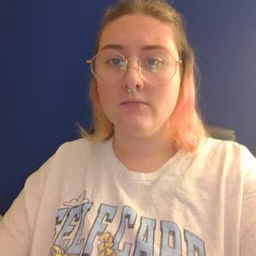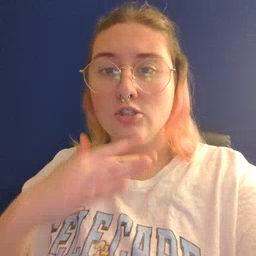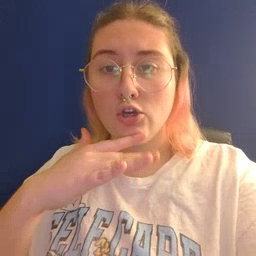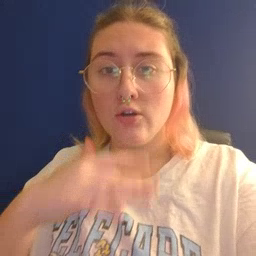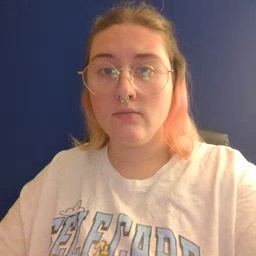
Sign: dirty